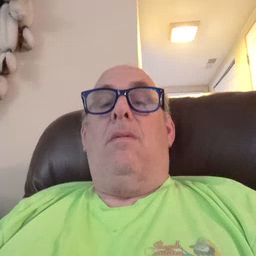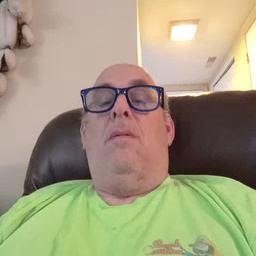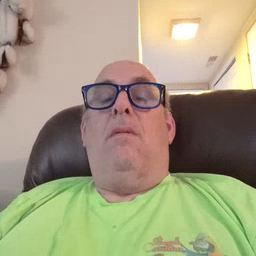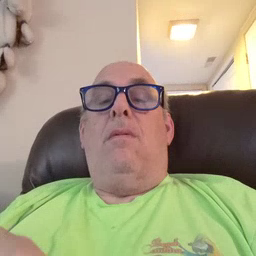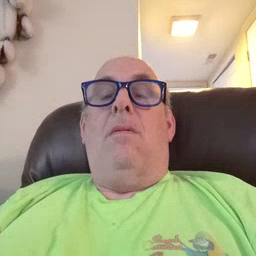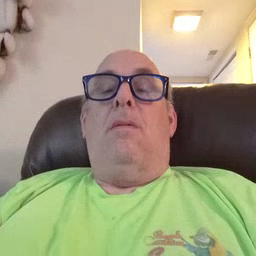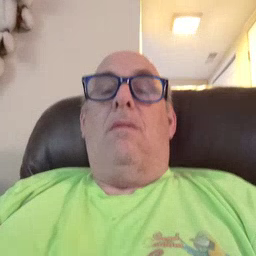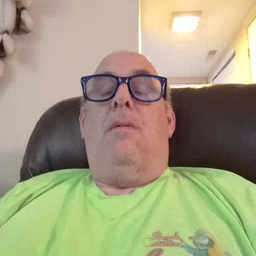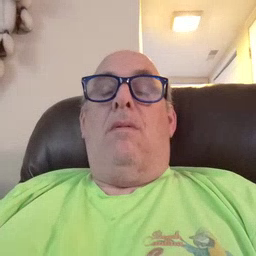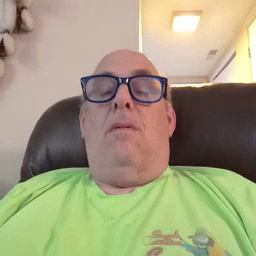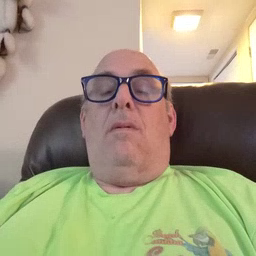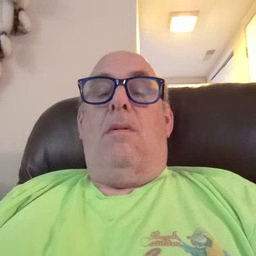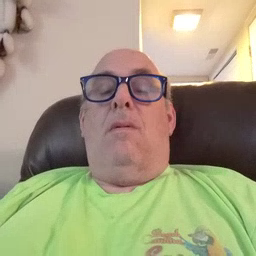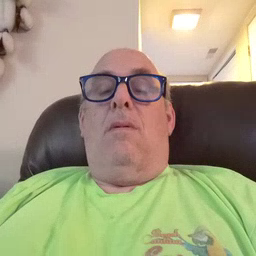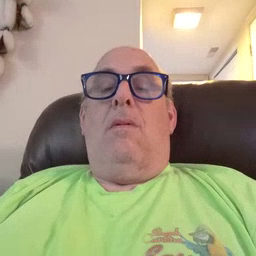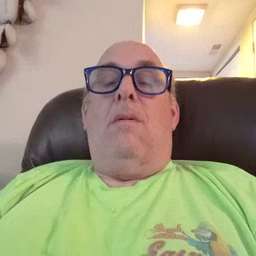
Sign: giraffe